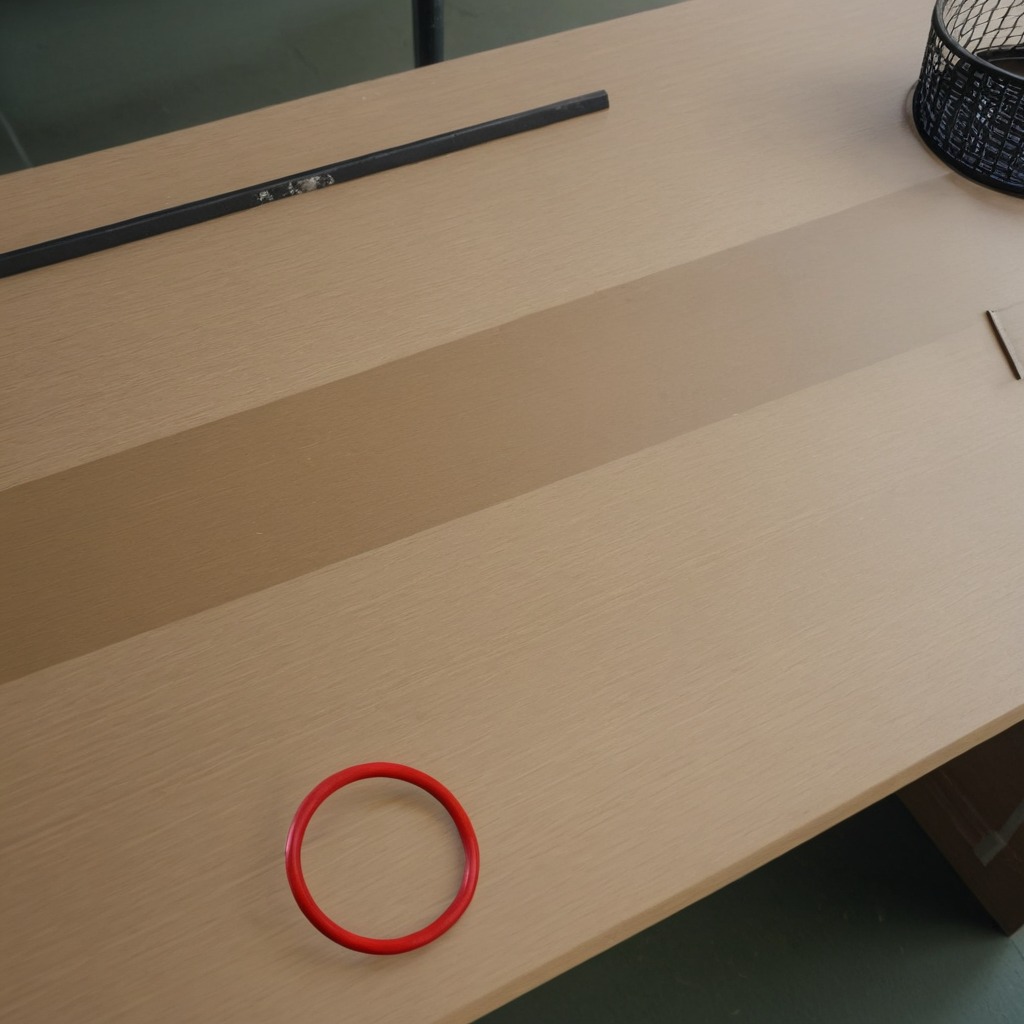
A rubber O-ring lies on a workbench inside a coastal fishing gear workshop.